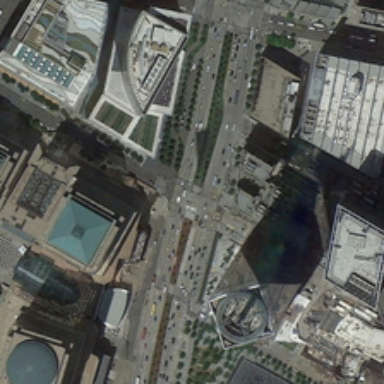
The building is high and low, different sizes .